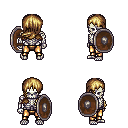
a pixel art fantasy rpg character, male body template, skeleton, leather shoulder armor, gold greaves, blonde left-swept hairstyle, bracelets, shield, four views (front, back, left, right), 2x2 character sprite sheet, small pixel art, hard edges, no anti-aliasing